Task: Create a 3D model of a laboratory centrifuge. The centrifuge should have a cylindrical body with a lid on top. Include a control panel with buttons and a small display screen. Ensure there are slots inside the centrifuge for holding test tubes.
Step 599:
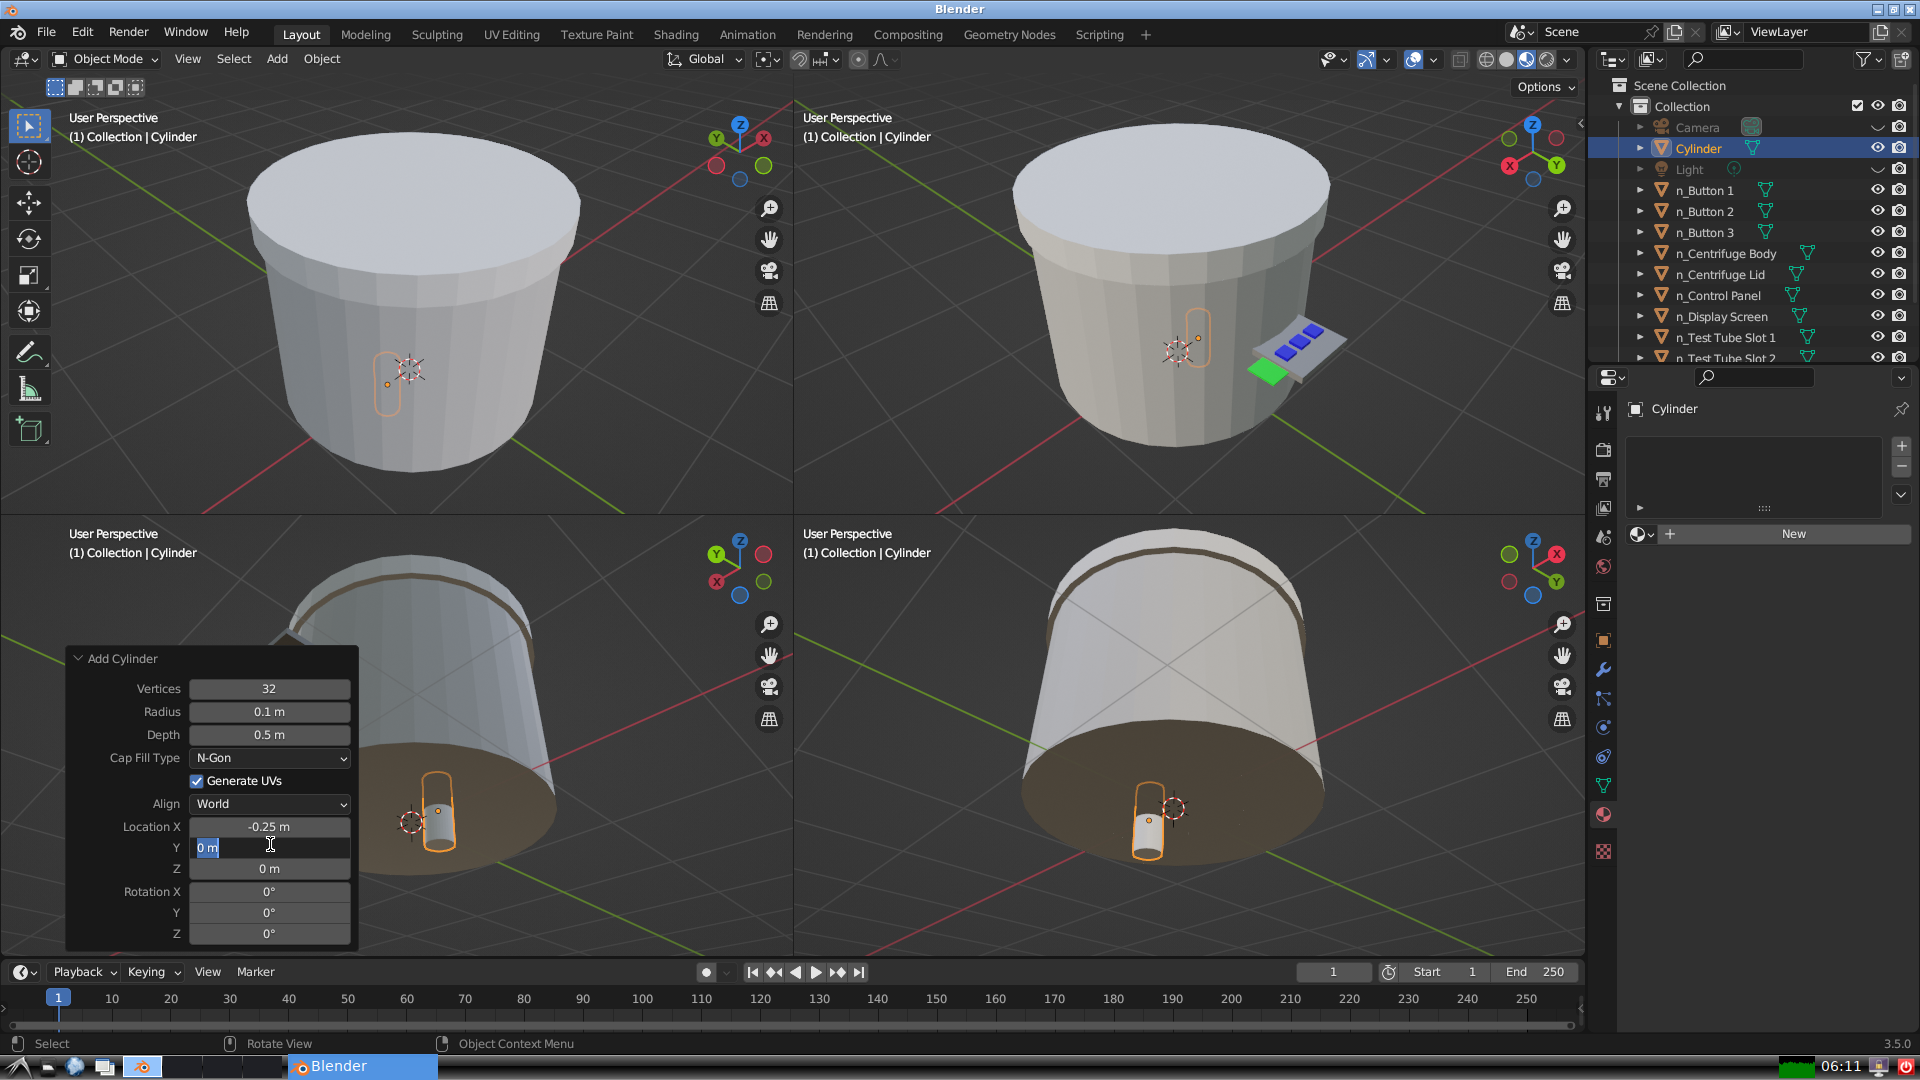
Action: input_text: -0.43301270189221924